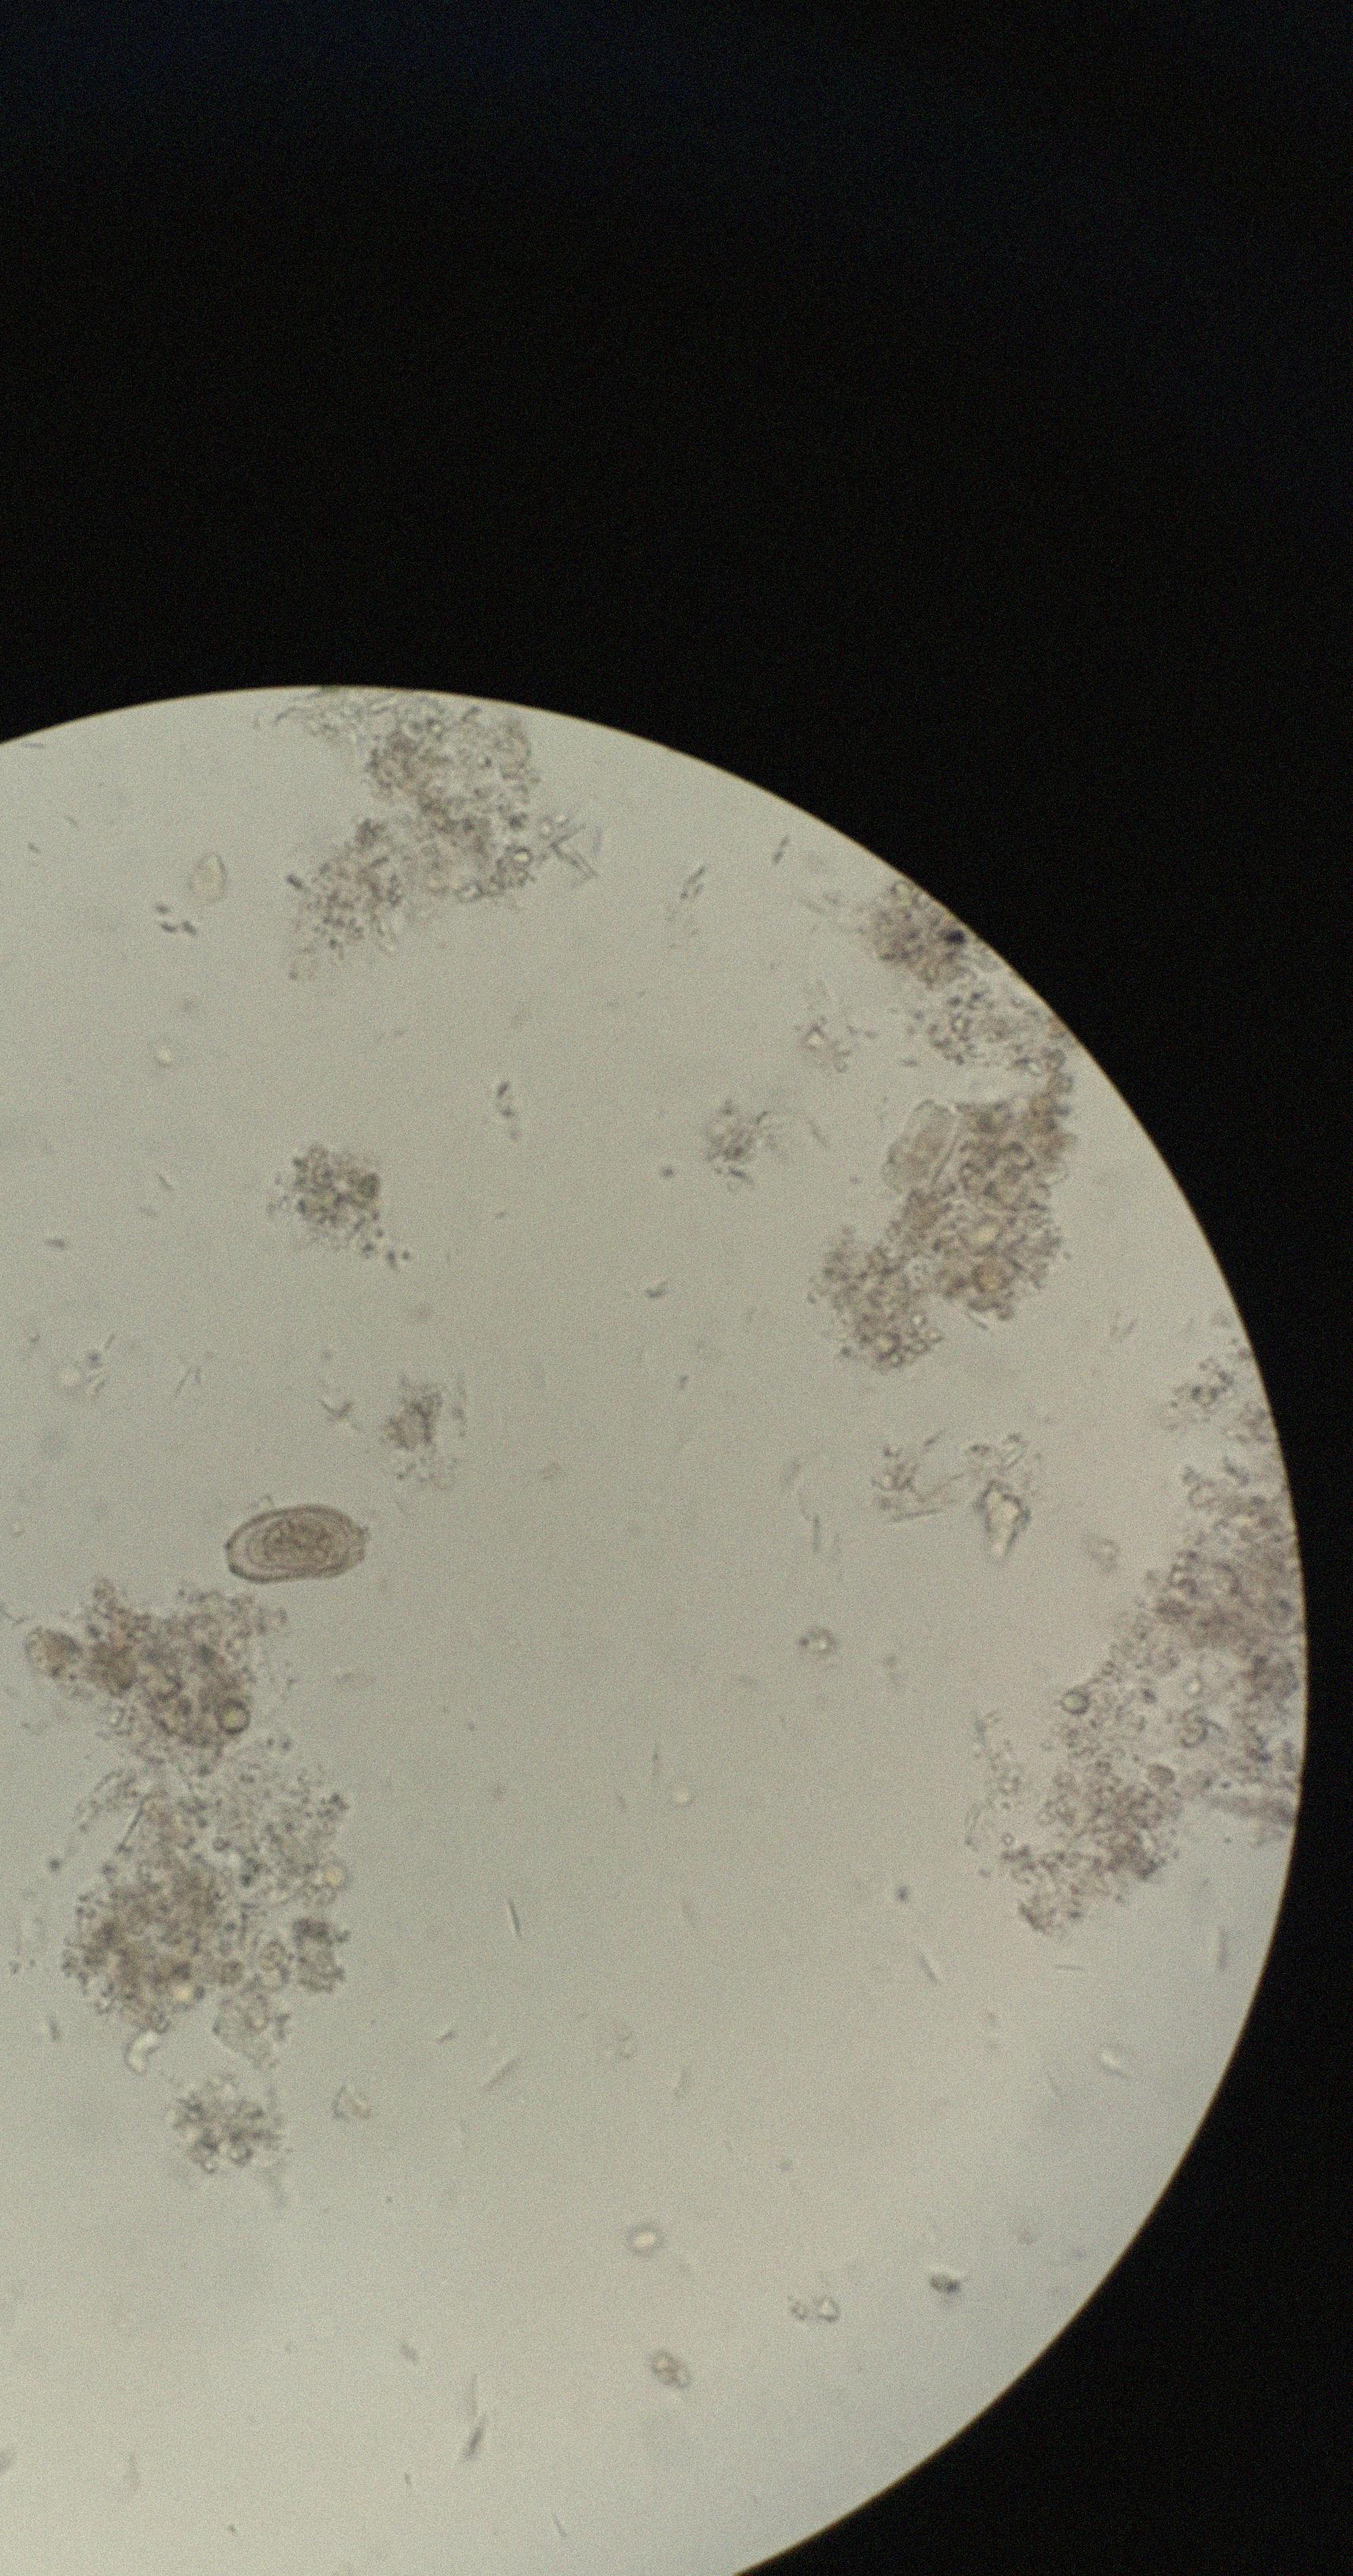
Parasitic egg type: Capillaria philippinensis